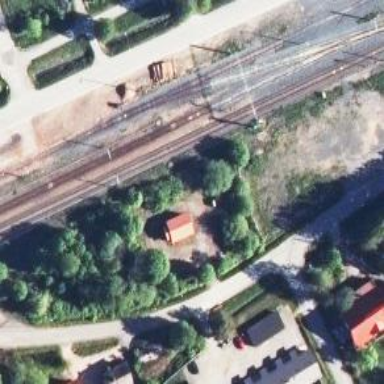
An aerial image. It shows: Railway track with continuous electrified contact lines.